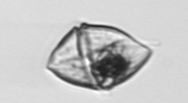
Label: Gyrodinium